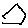
Label: hexagon